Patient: sex F, age 29
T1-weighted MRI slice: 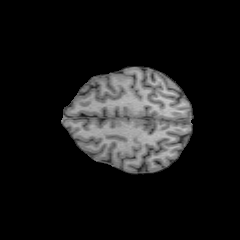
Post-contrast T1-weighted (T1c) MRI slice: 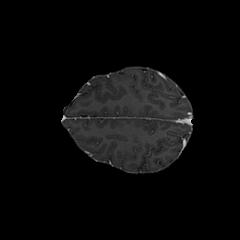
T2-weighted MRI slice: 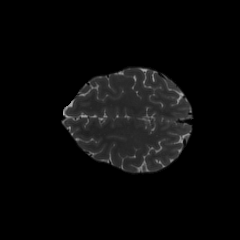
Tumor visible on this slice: no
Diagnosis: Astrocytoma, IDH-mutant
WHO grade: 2